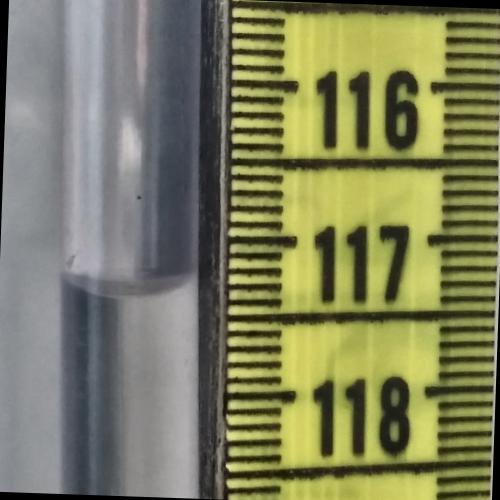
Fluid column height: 117.3 cm